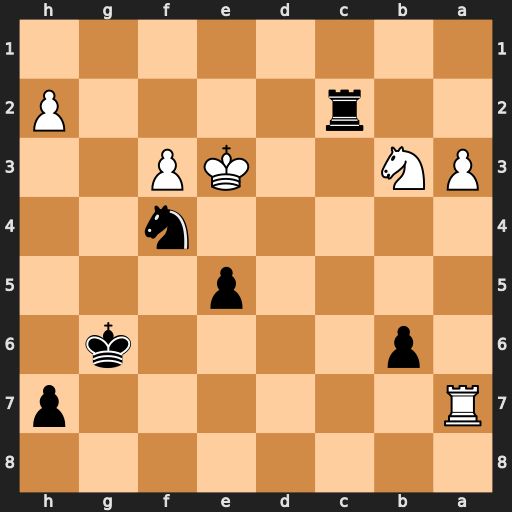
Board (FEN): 8/R6p/1p4k1/4p3/5n2/PN2KP2/2r4P/8
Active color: b
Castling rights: -
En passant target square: -
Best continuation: Re2#